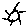
Label: sun